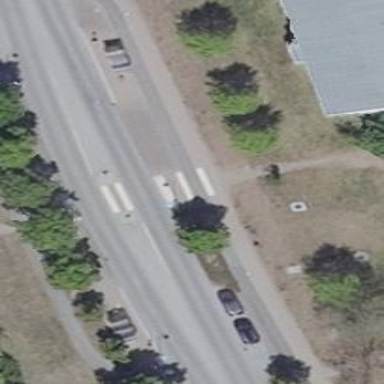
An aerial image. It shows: Pedestrian road.